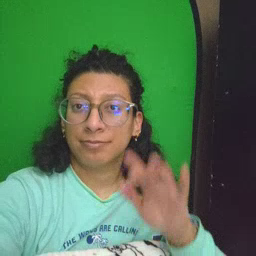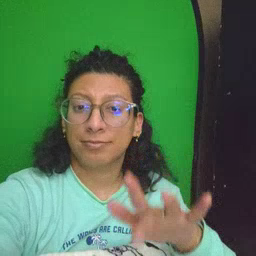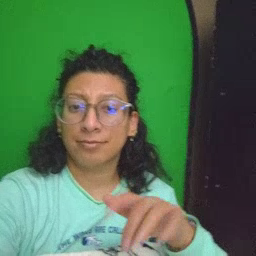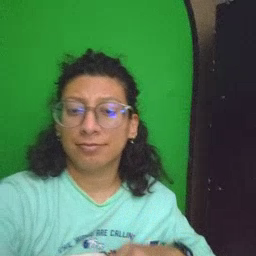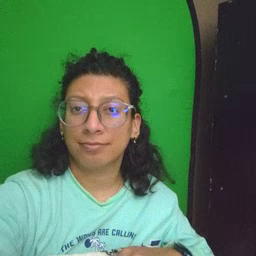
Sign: touch